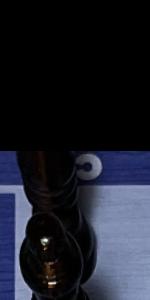
Label: Bishop_Black